Question: The figure describes the ball exchange problem. The white ball can exchange positions with the adjacent colored balls in the 4-neighborhood. The target state is that all balls are arranged in the order of red, blue, green, and yellow from the upper left corner in the order of rows first and columns. How many exchanges are needed?
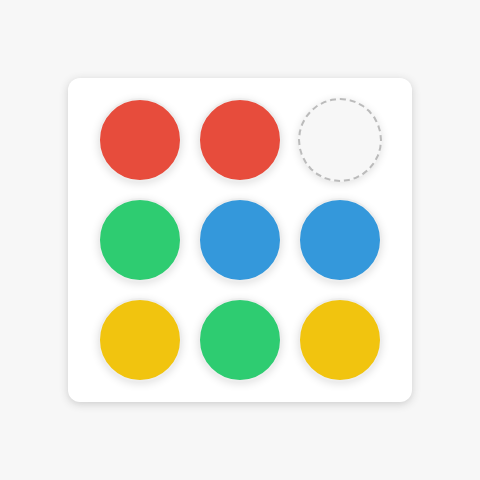
Answer: 14